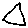
Label: triangle